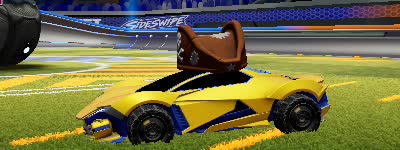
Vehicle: werewolf